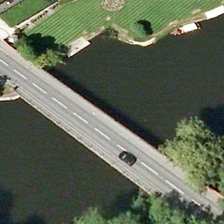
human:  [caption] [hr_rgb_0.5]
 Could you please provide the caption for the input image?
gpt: some green trees and meadows are in two sides of a river with a bridge over it .

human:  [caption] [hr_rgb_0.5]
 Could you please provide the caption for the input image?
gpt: some green trees and meadows are in two sides of a river with a bridge over it .

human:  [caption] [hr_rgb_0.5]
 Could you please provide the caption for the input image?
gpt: some green trees and meadows are in two sides of a river with a bridge over it .

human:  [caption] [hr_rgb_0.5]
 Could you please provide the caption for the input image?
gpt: some green trees and meadows are in two sides of a river with a bridge over it .

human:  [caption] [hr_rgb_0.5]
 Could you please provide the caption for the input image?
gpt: some green trees and meadows are in two sides of a river with a bridge over it .